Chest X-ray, PA view. Patient: 60 years old, sex M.
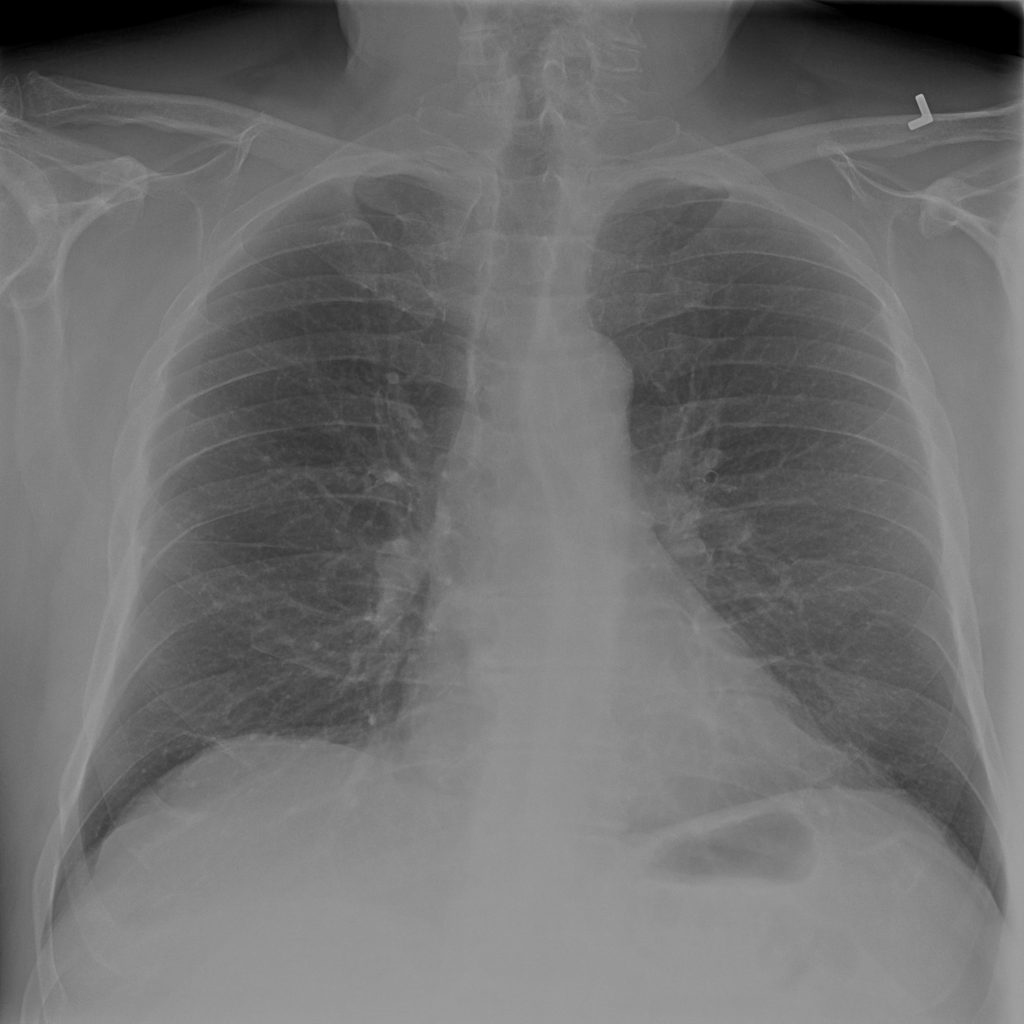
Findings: No Finding